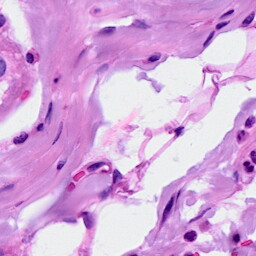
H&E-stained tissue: Breast